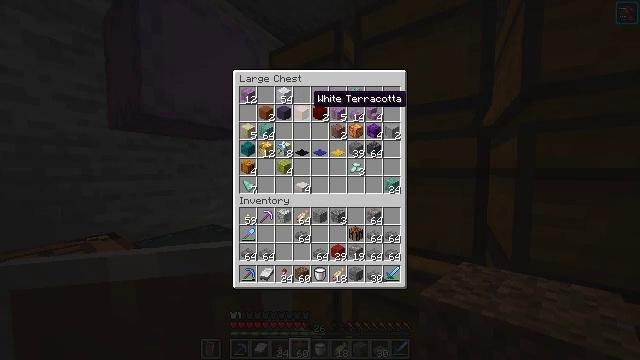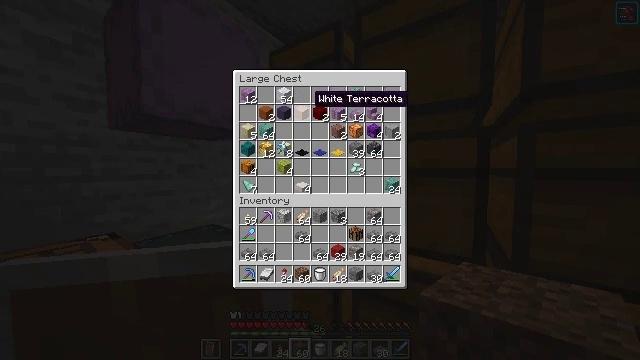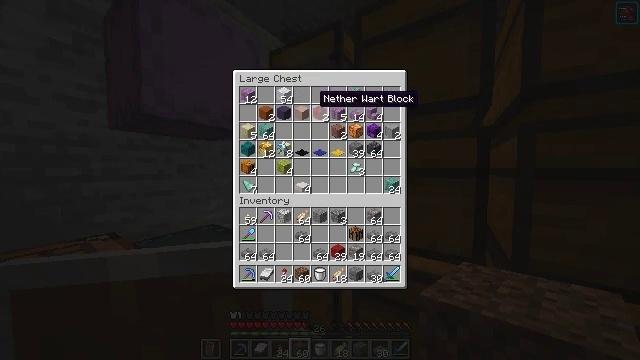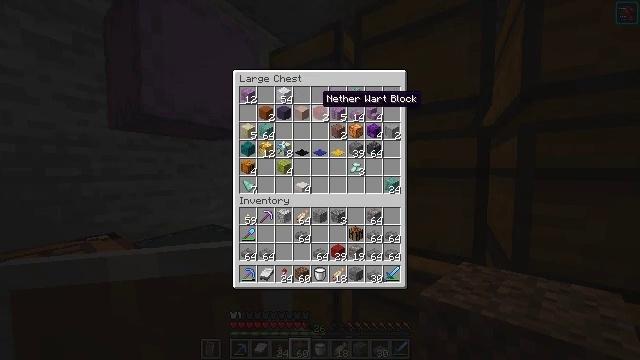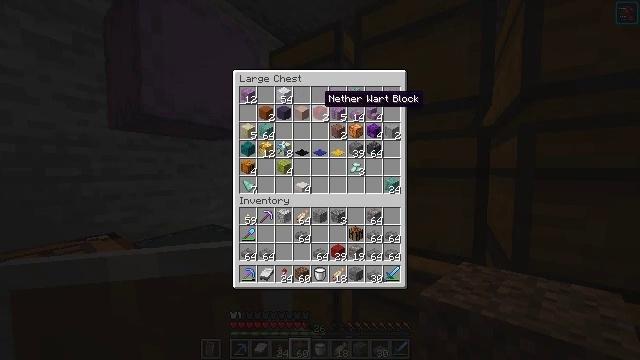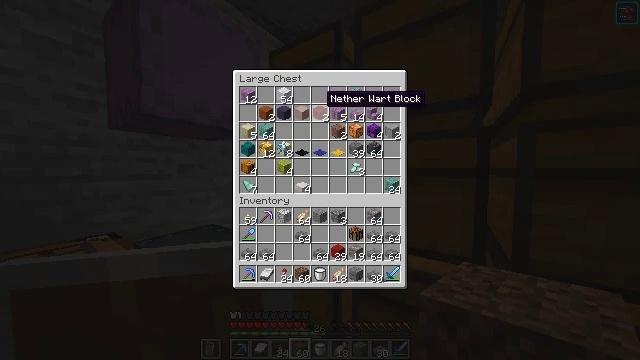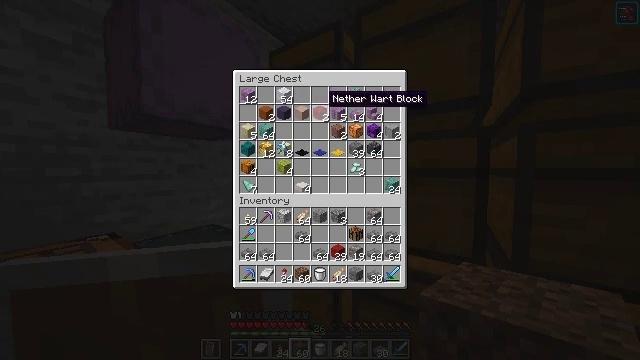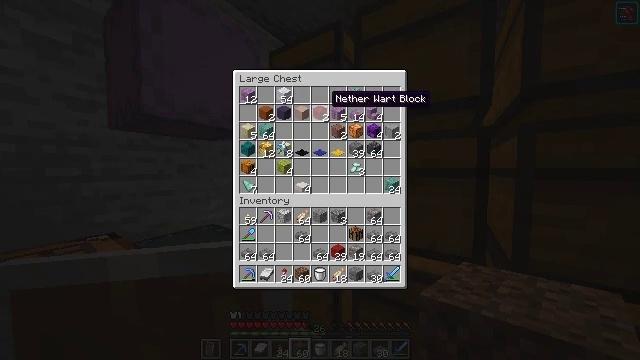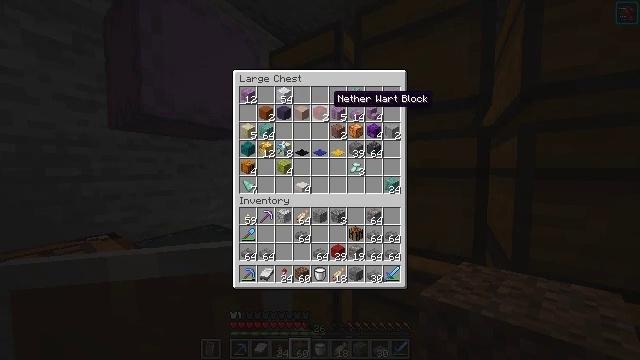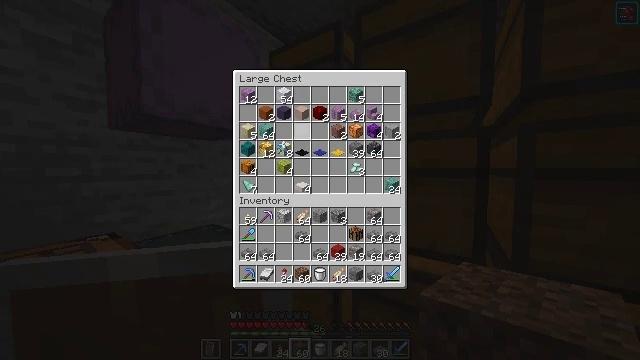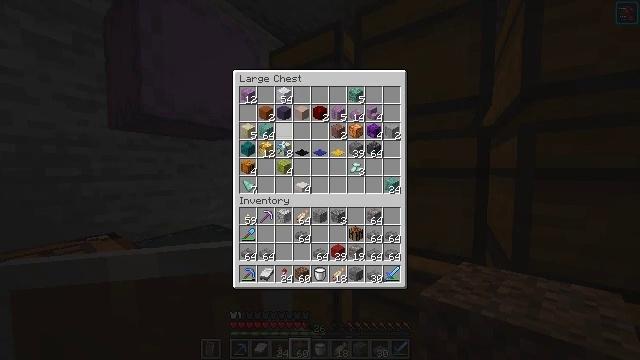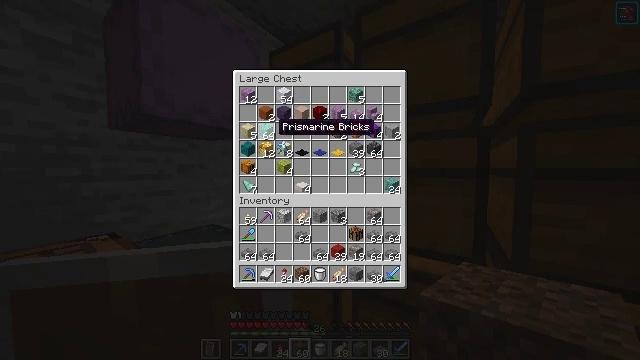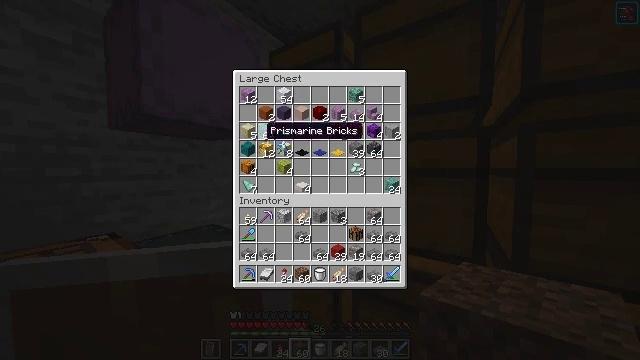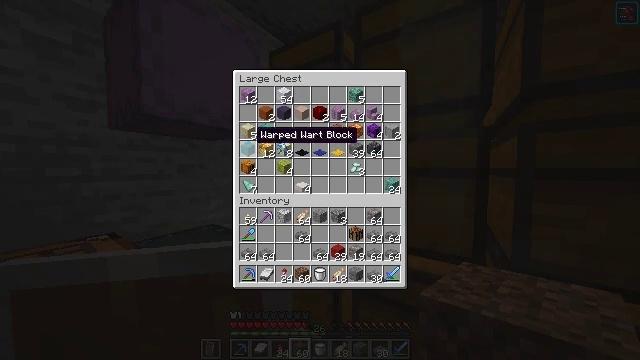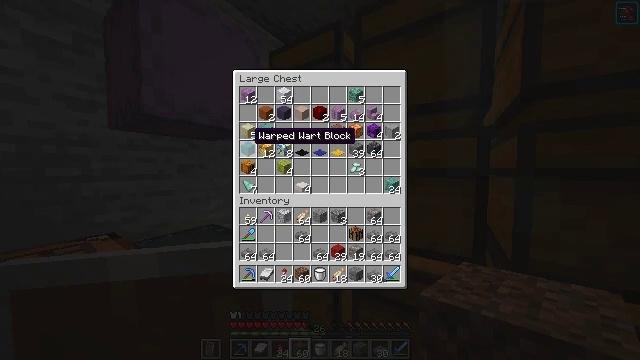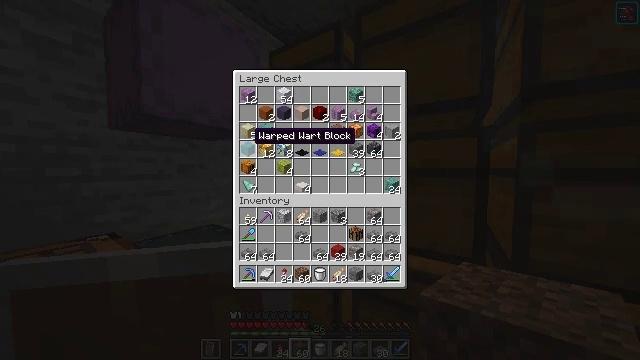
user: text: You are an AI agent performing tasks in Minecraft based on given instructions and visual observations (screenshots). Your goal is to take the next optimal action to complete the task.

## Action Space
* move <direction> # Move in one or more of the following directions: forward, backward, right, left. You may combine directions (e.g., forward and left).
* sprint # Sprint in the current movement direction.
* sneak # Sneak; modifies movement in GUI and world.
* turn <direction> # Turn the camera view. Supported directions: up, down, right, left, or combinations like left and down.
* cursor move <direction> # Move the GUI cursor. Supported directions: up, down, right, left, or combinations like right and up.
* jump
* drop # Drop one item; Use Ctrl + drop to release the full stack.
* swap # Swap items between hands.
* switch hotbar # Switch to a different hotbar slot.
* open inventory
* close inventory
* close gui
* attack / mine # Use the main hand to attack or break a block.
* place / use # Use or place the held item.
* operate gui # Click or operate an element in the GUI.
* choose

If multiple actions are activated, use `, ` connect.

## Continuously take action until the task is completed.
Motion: motion action
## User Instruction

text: Craft clay.
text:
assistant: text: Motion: no_op
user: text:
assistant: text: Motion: no_op
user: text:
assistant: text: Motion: no_op
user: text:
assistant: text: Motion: no_op
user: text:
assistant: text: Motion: no_op
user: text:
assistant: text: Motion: no_op
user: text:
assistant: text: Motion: no_op
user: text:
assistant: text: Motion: no_op
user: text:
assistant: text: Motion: cursor move left and down
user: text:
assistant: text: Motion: cursor move left and down
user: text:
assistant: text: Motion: cursor move left
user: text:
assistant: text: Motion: cursor move left
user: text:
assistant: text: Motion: cursor move left
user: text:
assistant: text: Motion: no_op
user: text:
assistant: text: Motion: no_op
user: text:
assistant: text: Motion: no_op
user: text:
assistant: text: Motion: no_op
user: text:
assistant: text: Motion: no_op
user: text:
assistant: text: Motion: no_op
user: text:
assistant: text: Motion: no_op
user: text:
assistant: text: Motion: no_op
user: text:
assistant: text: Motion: no_op
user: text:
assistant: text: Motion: no_op
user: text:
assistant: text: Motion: no_op
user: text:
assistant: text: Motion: no_op
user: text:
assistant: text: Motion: no_op
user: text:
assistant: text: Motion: no_op
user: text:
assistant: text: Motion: no_op
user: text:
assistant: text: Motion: no_op
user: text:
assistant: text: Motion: no_op